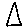
Label: triangle